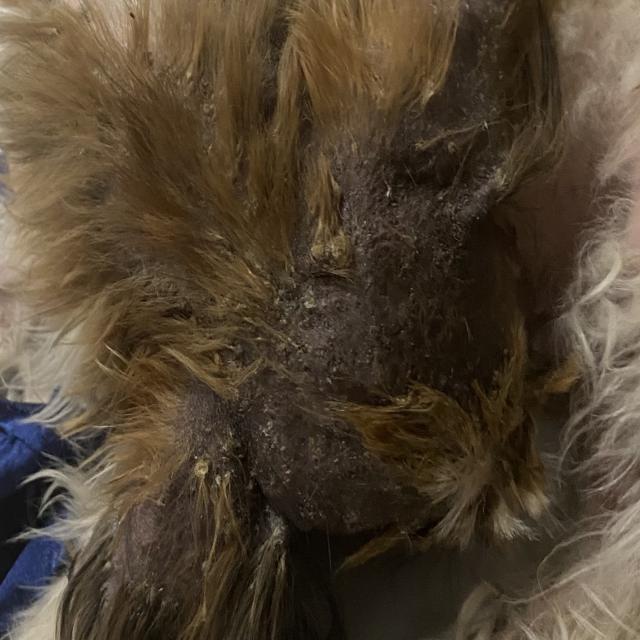
Canine demodicosis (Demodex mange) — caused by Demodex canis mites. Presents with alopecia, follicular papules, pustules, and comedones. Often localized on face and forelimbs.